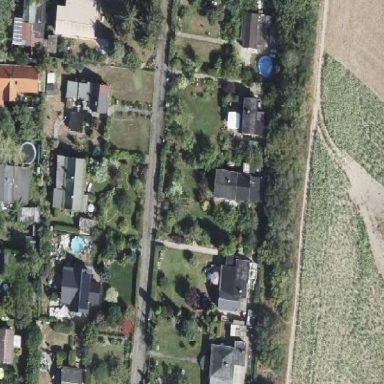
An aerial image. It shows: Plot within allotments.